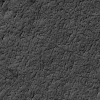
Atmospheric dust classification: not_dusty